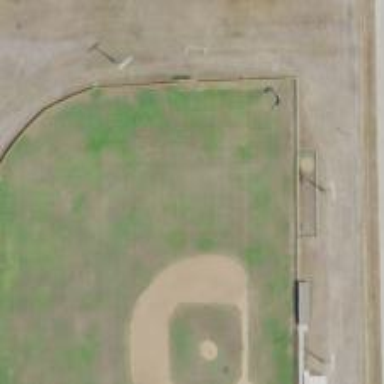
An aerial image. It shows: Baseball pitch for leisure and sports activities.